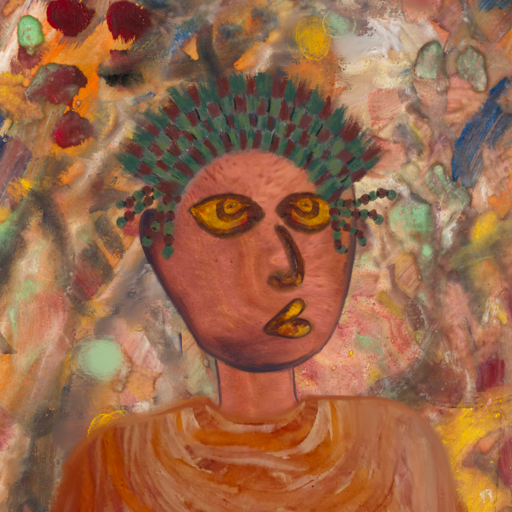
Background: Mother_And_Son_Mother, Head And Neck Side: Mother_And_Son_Mother, Face Side: Comrade, Bust: Pious_Lady, Hair Side: Blank, Head Accessory: After_Raid_Crown, Second Necklace: Blank, Necklace: Blank, Baby: Blank